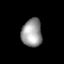
Tissue: lung
Cell type: Others
Senescence score: 0.2023
Nuclear area (px): 555
Mean DAPI intensity: 155.461